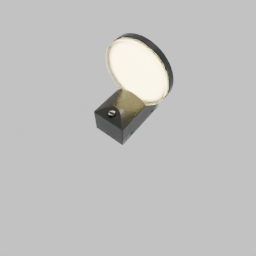
Label: lighting